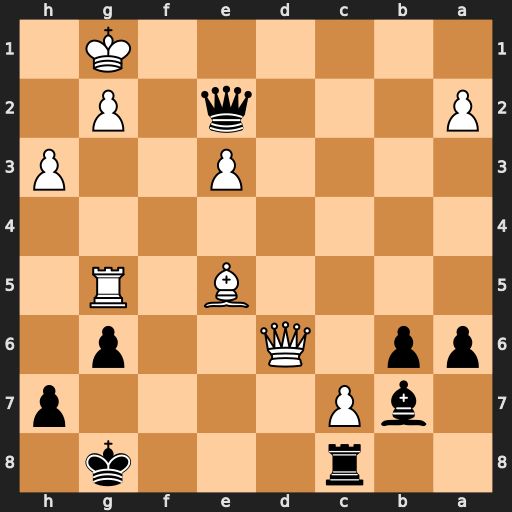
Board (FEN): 2r3k1/1bP4p/pp1Q2p1/4B1R1/8/4P2P/P3q1P1/6K1
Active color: b
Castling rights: -
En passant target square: -
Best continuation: Qxe3+ Kh2 Qxg5